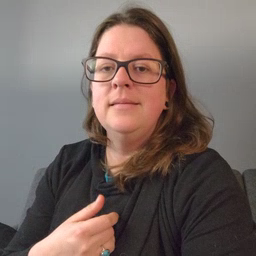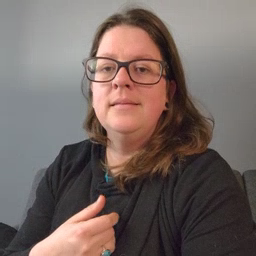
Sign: animal